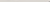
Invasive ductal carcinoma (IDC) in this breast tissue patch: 0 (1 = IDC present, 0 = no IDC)